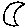
Label: moon